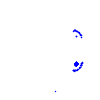
Particle: pion